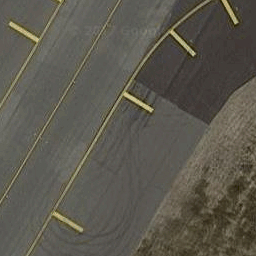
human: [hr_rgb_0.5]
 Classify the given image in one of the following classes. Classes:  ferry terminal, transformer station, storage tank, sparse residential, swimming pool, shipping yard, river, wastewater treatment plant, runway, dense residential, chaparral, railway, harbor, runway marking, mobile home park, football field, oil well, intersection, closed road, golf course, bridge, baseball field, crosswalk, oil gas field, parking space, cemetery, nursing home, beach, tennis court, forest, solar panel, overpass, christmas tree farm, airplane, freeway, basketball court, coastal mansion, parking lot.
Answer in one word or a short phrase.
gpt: runway marking